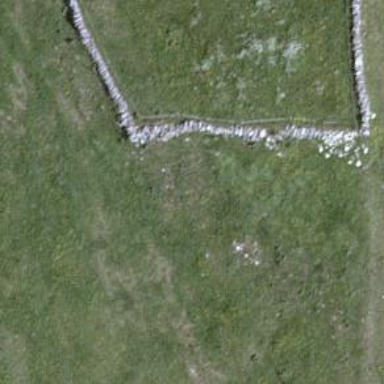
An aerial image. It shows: Wall barrier.